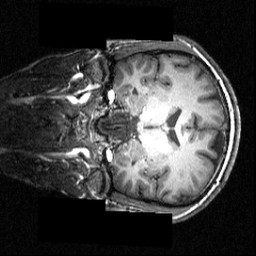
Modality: T1w
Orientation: coronal
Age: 20
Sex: male
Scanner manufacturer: siemens
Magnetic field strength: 3.951 T
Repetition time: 1.5 s
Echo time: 0.00335 s